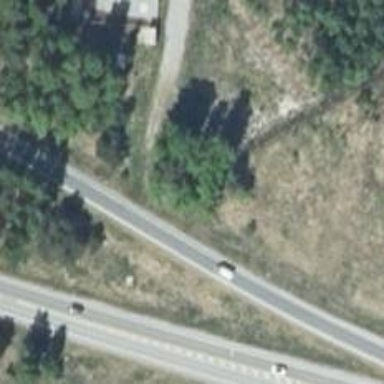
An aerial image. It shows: Asphalt cycleway on bridge.